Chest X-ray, PA view. Patient: 37 years old, sex F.
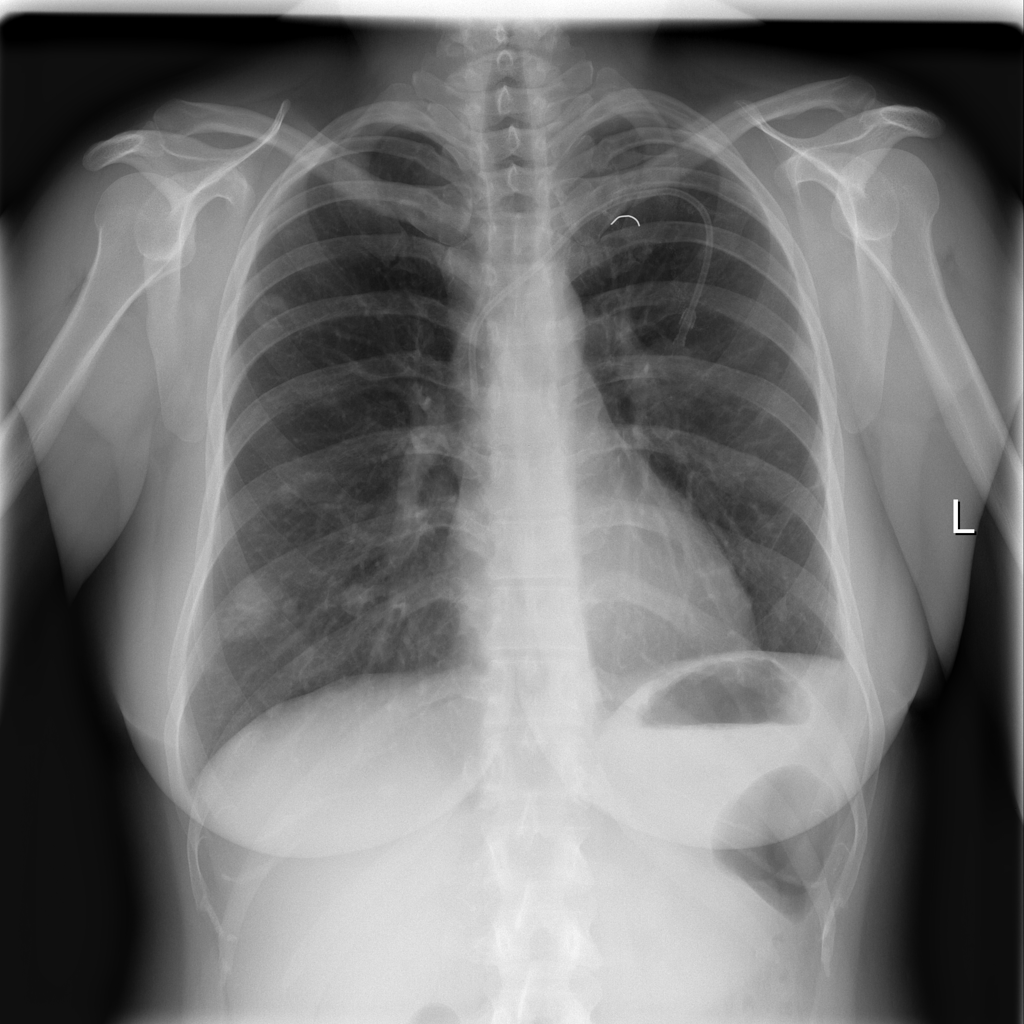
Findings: No Finding